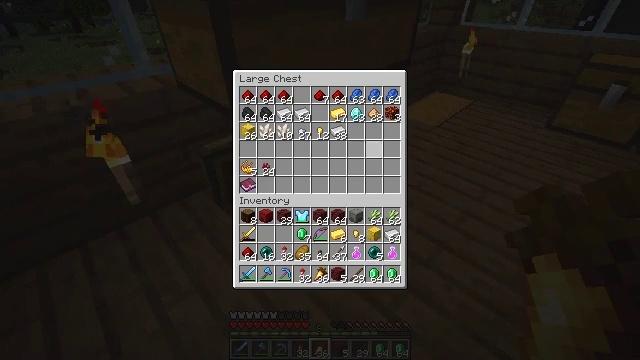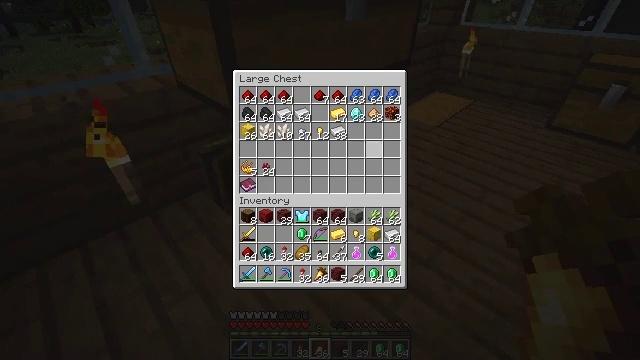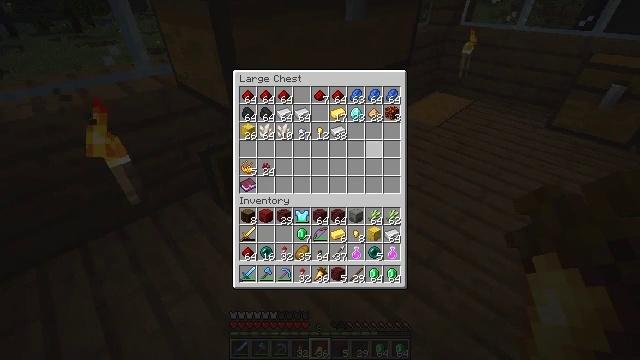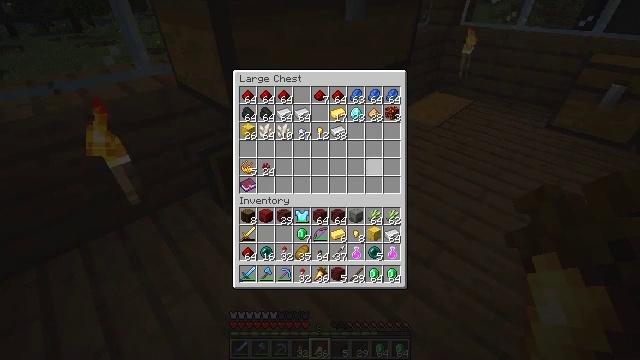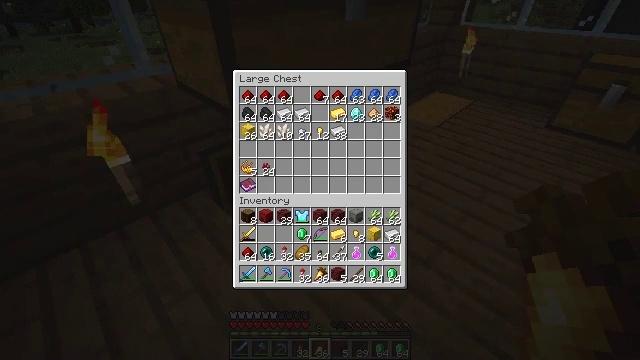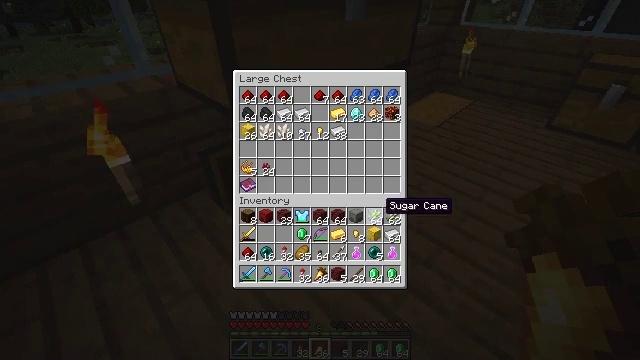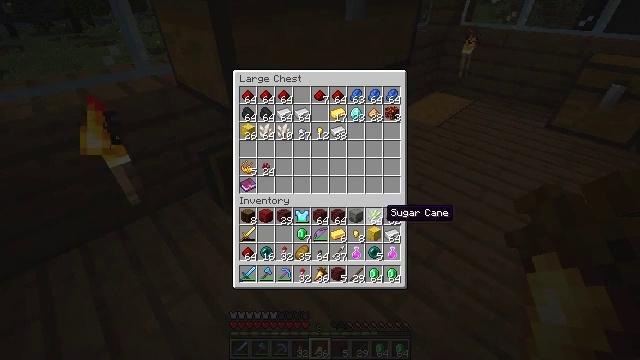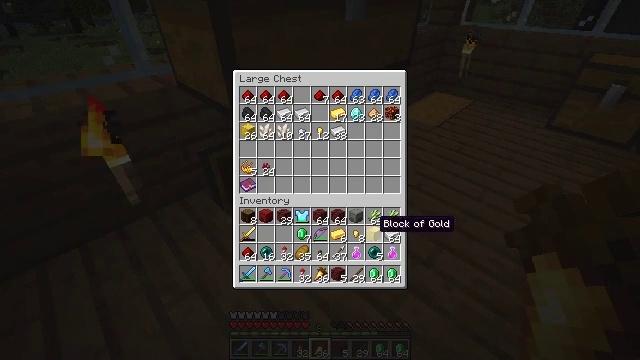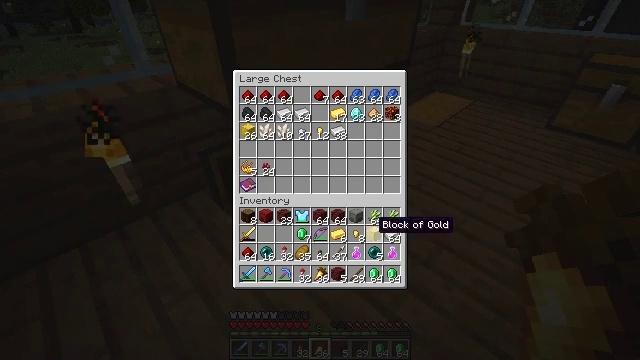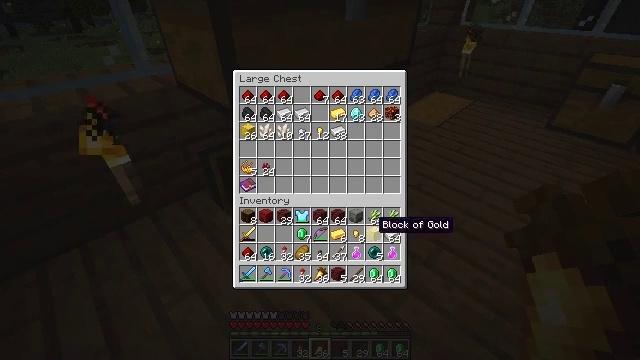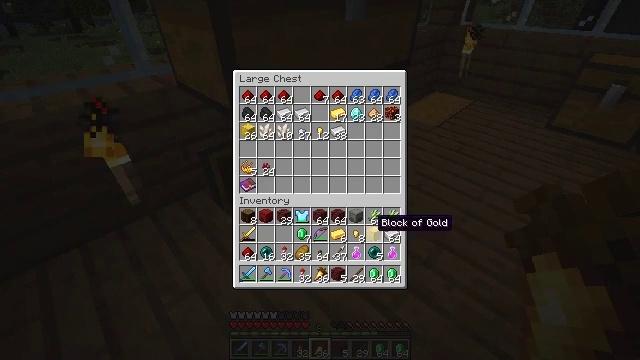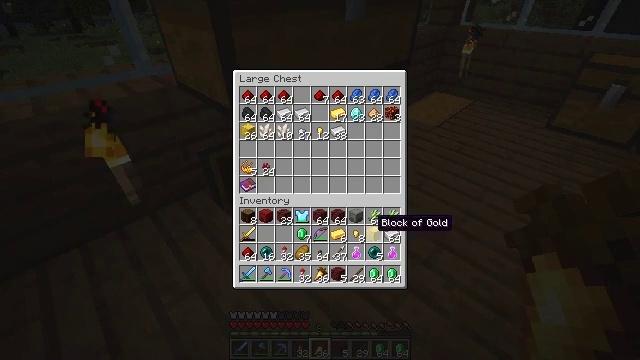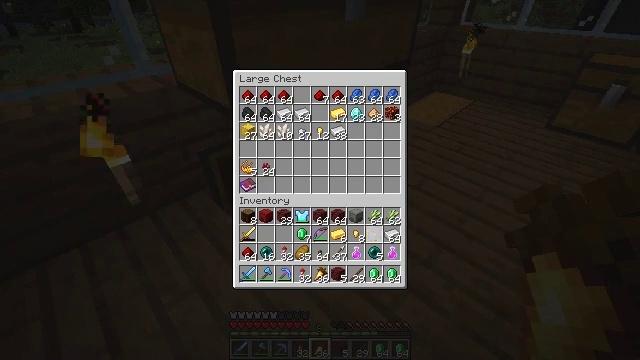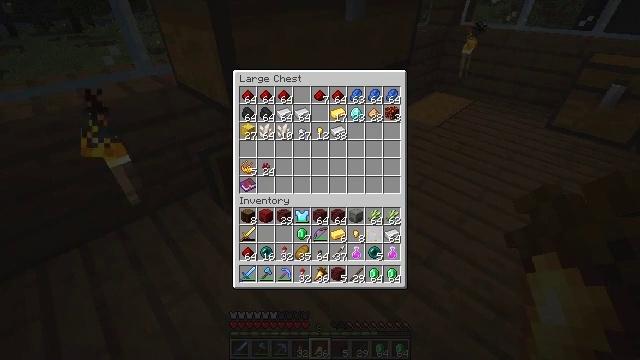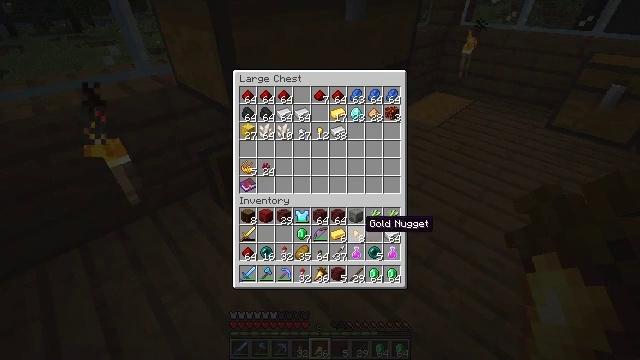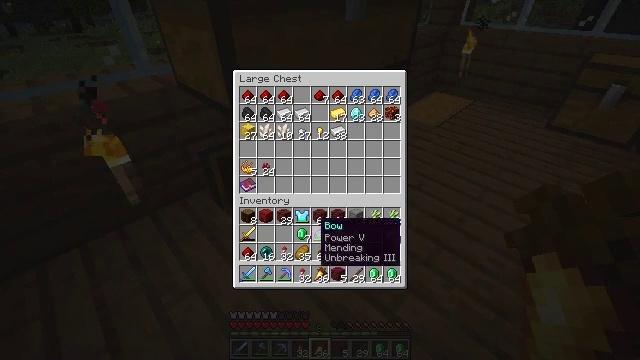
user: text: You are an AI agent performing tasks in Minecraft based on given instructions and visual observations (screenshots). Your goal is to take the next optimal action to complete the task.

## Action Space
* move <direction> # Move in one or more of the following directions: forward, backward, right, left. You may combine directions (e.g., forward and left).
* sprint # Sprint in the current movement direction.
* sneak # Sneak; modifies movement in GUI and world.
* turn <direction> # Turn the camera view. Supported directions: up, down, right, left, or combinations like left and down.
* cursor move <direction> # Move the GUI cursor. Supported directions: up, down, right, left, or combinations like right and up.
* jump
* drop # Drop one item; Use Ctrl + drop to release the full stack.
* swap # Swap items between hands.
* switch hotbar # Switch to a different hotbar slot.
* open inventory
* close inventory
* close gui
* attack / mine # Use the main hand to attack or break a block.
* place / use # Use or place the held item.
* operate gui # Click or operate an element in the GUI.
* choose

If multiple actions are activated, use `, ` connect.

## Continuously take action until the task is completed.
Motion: motion action
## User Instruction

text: Remove a spruce button from the inventory.
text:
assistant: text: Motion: sneak
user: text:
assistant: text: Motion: sneak
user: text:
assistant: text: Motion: sneak, cursor move down
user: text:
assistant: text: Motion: sneak, cursor move down
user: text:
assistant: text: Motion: sneak, cursor move down
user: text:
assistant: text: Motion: sneak, cursor move down
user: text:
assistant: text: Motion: sneak, cursor move left and down
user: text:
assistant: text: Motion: sneak
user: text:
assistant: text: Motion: sneak
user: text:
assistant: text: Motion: sneak
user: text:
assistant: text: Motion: sneak
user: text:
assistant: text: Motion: sneak, operate gui
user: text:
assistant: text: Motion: sneak, operate gui
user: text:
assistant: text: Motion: sneak, cursor move left
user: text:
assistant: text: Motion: sneak, cursor move left
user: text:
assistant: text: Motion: sneak, cursor move left
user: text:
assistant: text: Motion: sneak
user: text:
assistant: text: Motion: sneak
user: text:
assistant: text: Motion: sneak, cursor move right
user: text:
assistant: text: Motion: sneak
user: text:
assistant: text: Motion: sneak
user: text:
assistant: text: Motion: sneak
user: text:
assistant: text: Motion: sneak
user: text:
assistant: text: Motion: sneak
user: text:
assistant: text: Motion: sneak
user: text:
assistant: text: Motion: sneak
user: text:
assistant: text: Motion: sneak
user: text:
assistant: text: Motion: sneak, operate gui
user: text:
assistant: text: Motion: sneak, operate gui
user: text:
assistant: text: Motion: sneak, operate gui